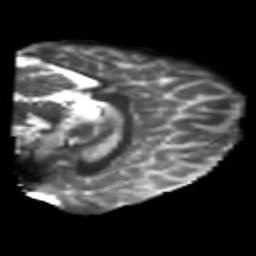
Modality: T2w
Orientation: sagittal
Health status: healthy
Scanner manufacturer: philips
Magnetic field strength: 3 T
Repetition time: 6.964 s
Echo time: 0.092 s